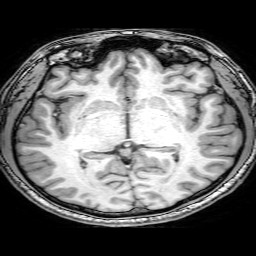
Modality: T1w
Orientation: coronal
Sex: male
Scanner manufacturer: philips
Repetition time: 0.008155 s
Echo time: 0.00373 s